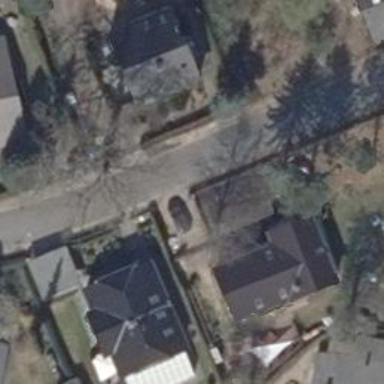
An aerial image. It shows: Driveway leading to service road.